Interaction volume radius: 5 \u00c5
Interaction volume height: 10 \u00c5
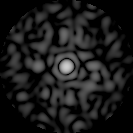
Disorder parameter: 0.8369